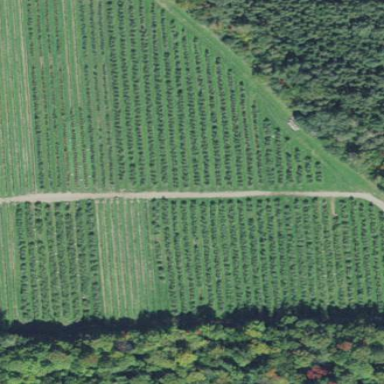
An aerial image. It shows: Orchard within woodland area.